Aerial crown-view tile of a tropical tree (Barro Colorado Island, Panama), acquired 20240918:
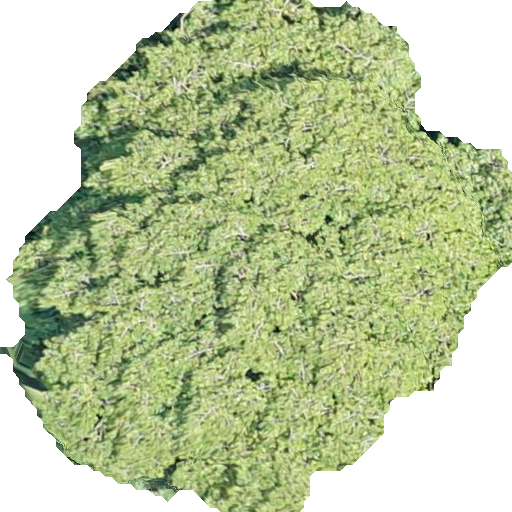
Species: Virola surinamensis
GBIF accepted scientific name: Virola surinamensis
Crown area: 294.531 m²